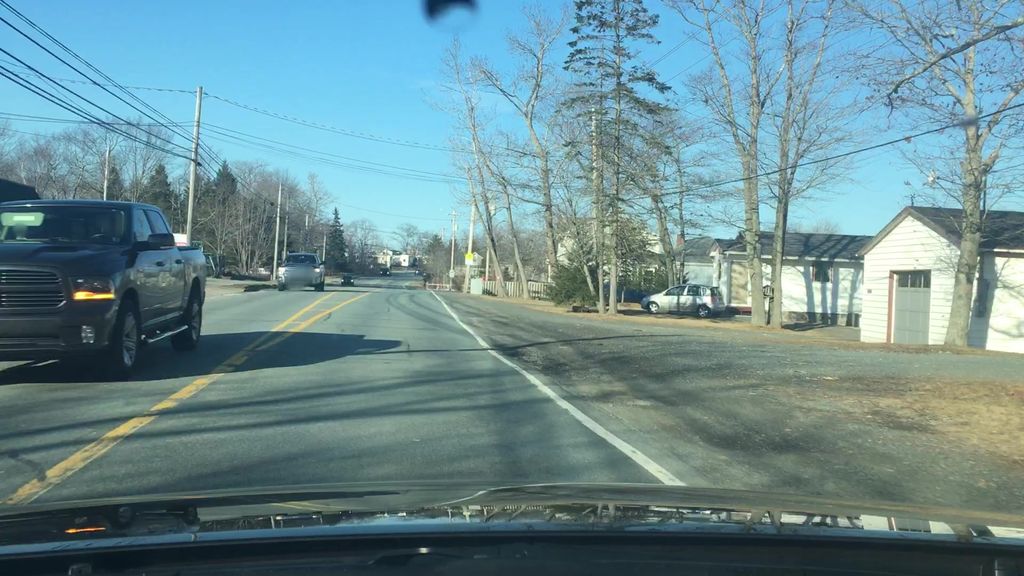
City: halifax